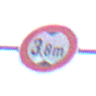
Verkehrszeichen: TatsaechlicheHoehe
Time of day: SunriseSunset
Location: Outdoor (Beach)
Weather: Overcast
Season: NotSpecified
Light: Natural